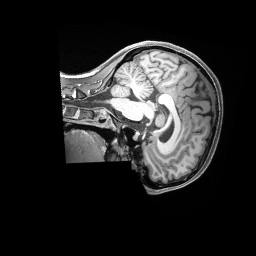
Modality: T1w
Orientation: sagittal
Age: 22
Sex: female
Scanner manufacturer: siemens
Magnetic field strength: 3 T
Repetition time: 2.4 s
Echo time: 0.00228 s